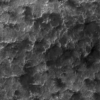
Label: not_dusty